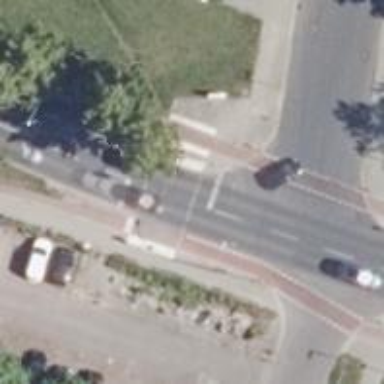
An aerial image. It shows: Asphalt footway with crossing equipped with traffic signals.